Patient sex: F
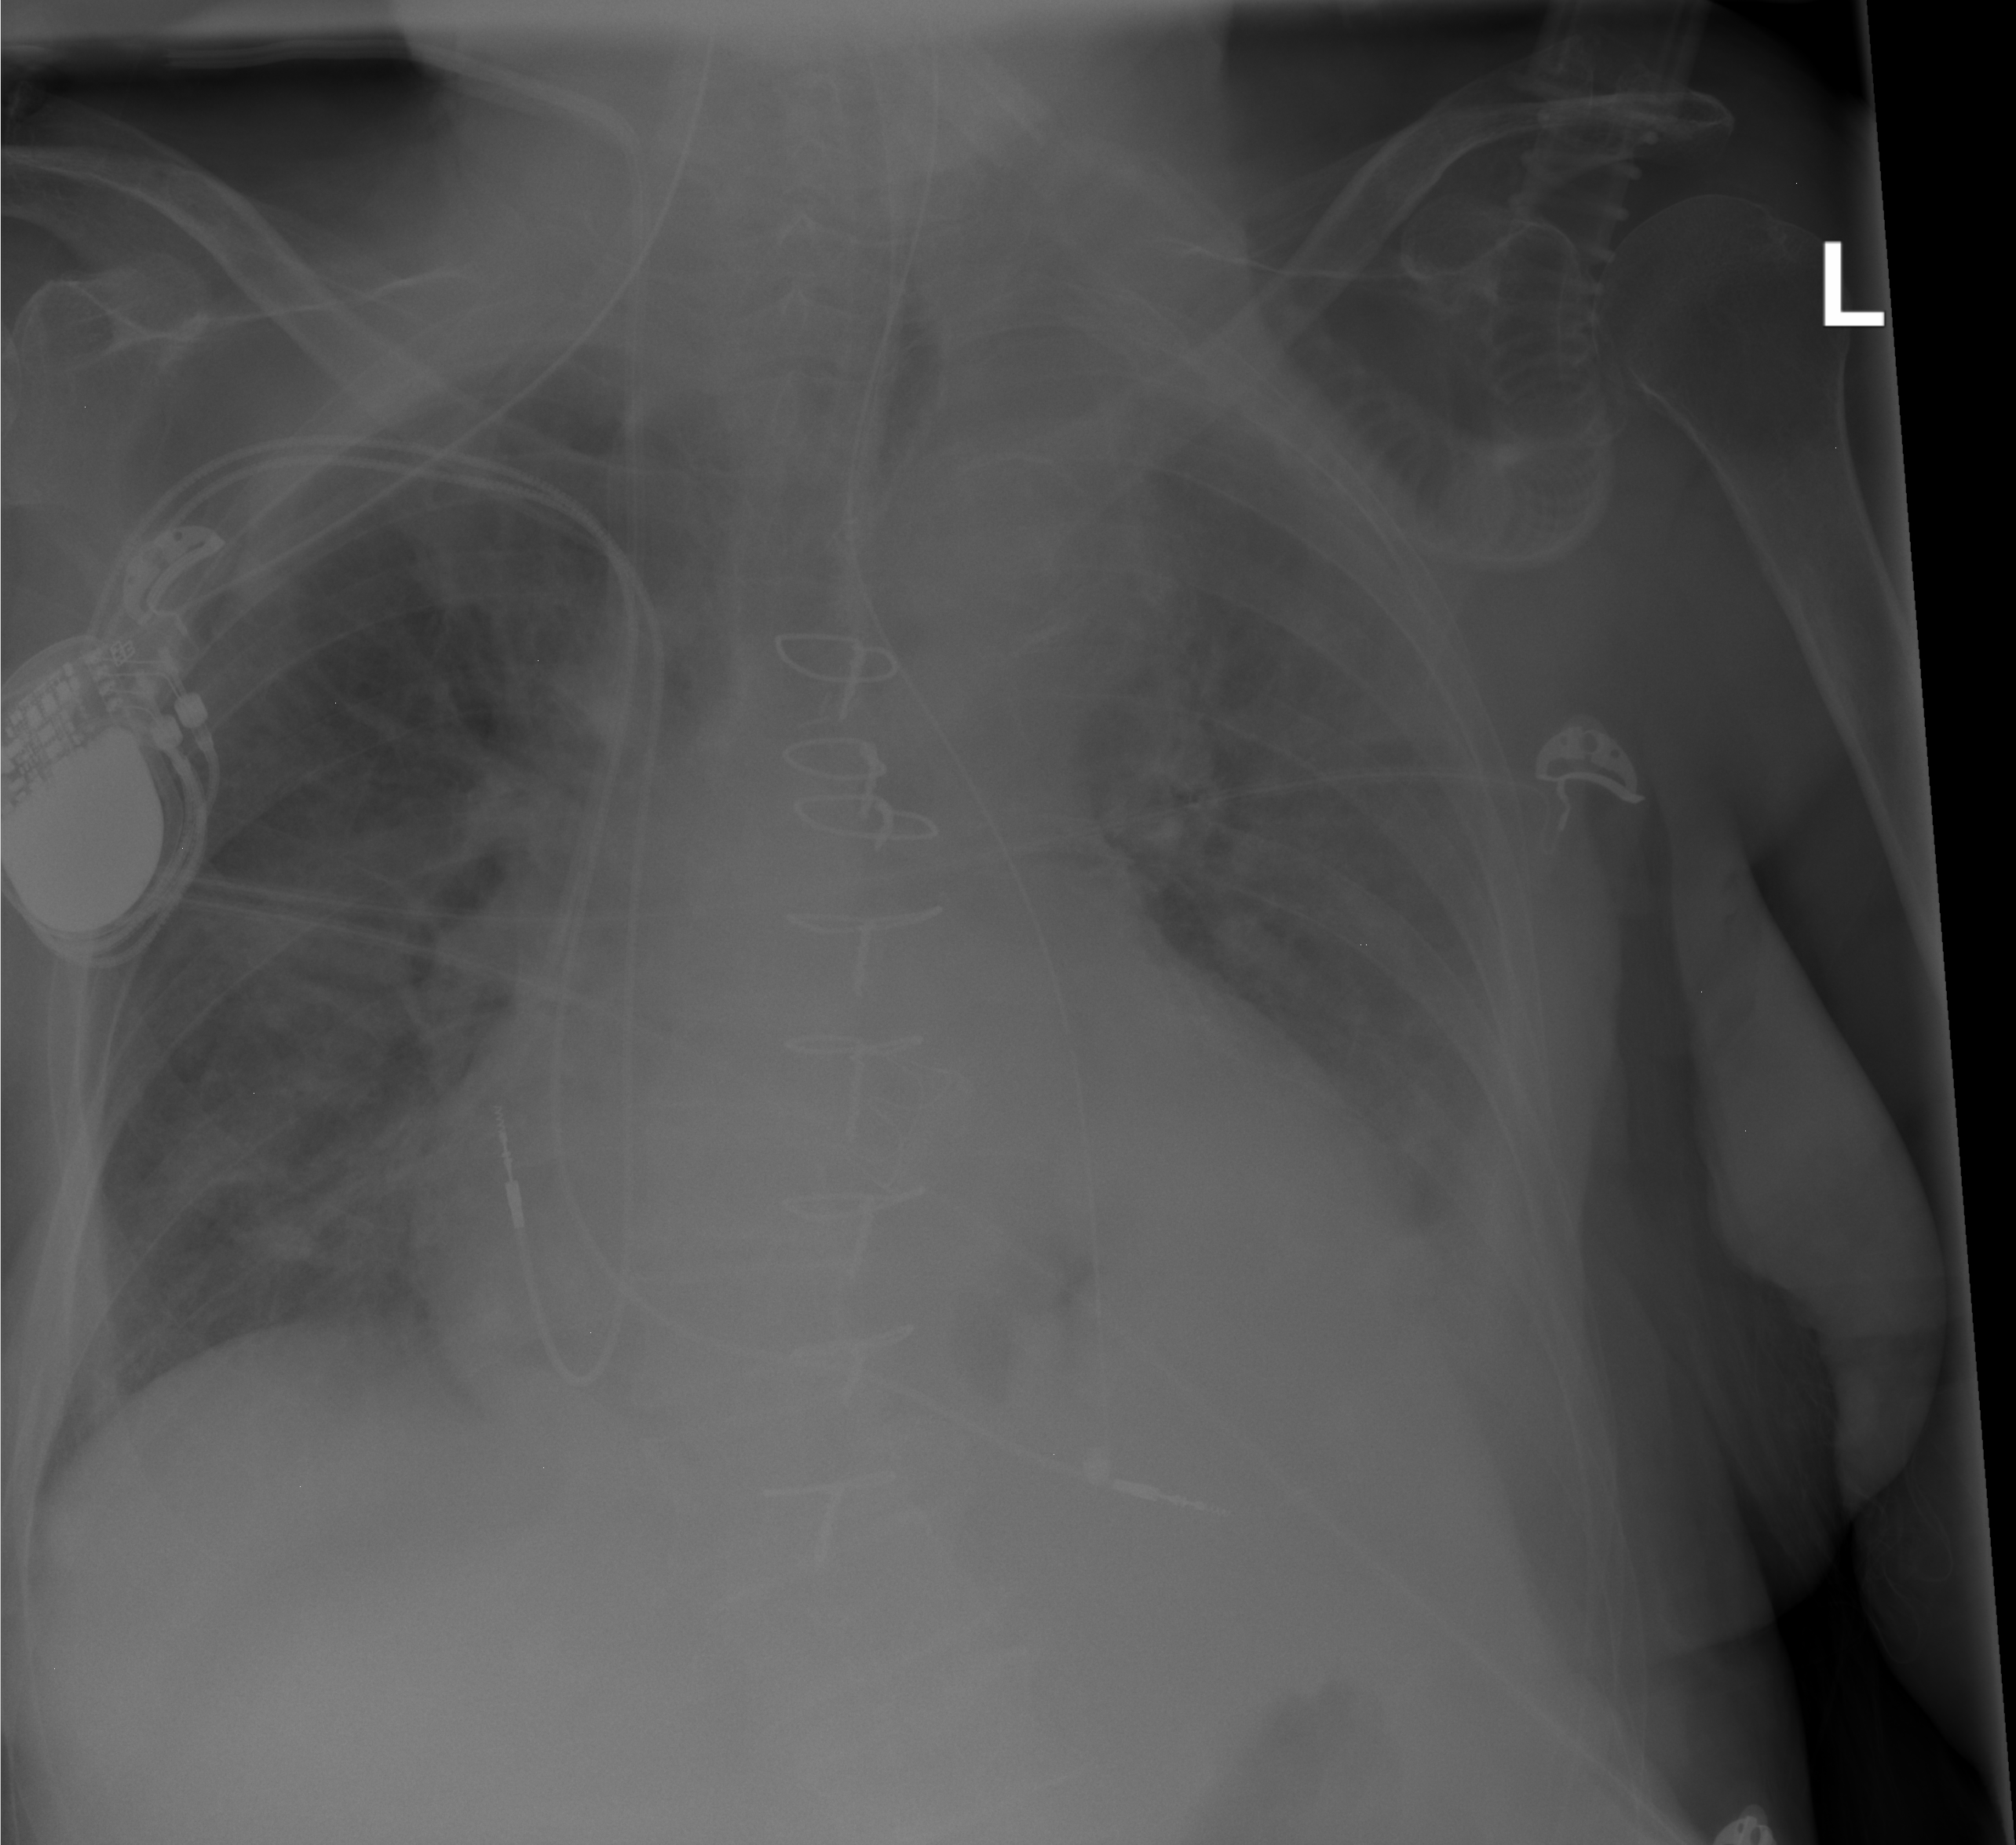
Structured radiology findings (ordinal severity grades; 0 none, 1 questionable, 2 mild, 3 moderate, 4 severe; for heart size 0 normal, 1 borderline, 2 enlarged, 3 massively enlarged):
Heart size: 2
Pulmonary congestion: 2
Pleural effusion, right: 0
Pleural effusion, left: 3
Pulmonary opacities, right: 0
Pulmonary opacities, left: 0
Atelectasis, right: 2
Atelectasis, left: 2